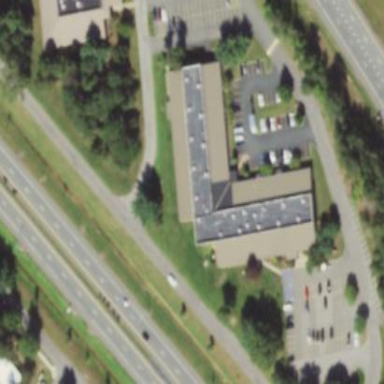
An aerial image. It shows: Building.